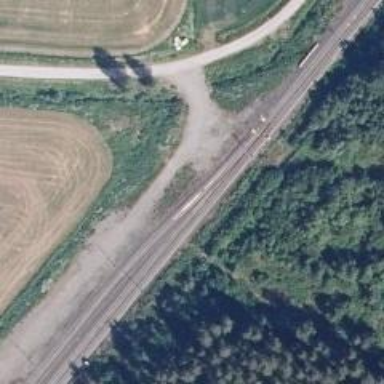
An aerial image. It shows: Siding railway line with electrified contact line for the trains.